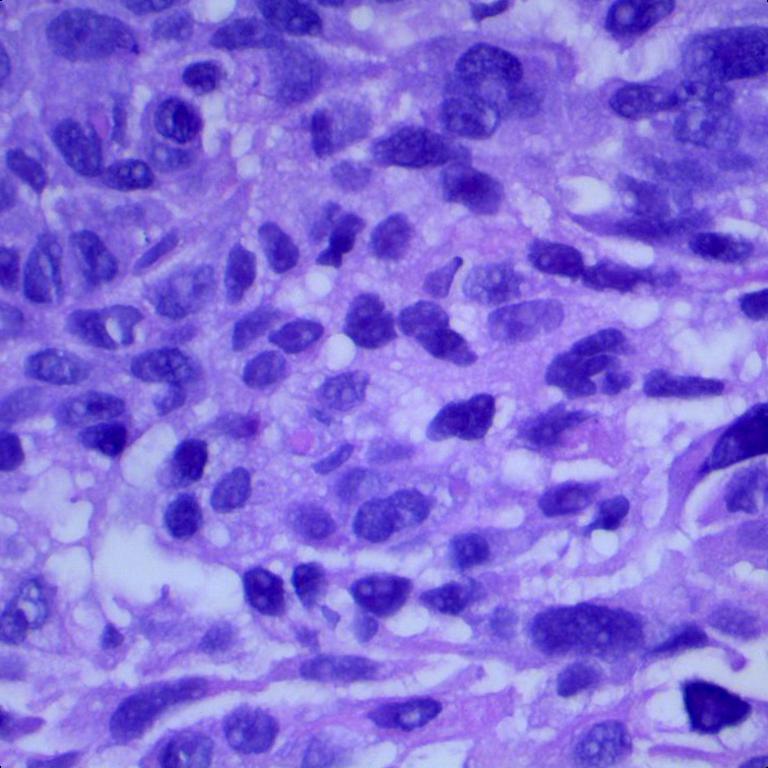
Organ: lung
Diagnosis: squamous carcinomas